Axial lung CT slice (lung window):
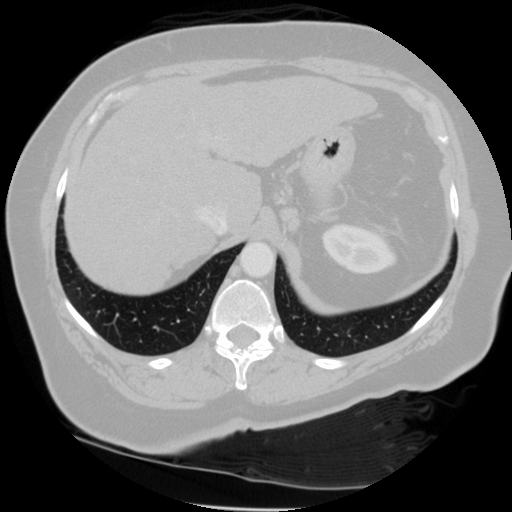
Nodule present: no